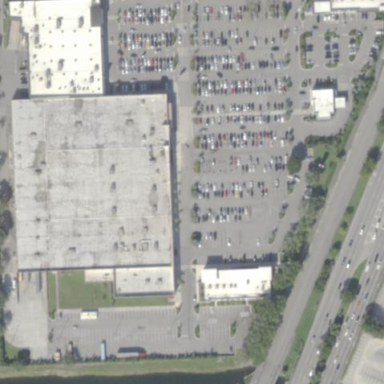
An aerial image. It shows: Retail building.